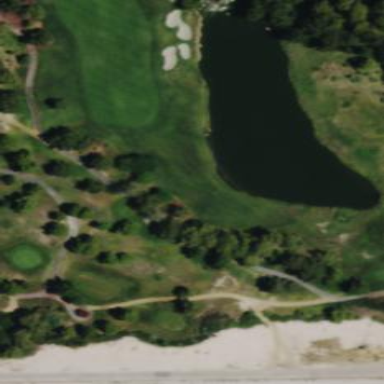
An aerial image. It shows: Scenic view of water hazard on golf course. The natural water feature adds beauty to the landscape.